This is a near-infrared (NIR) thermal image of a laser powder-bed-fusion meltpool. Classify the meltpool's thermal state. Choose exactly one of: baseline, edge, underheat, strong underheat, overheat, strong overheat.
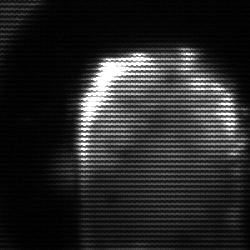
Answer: baseline